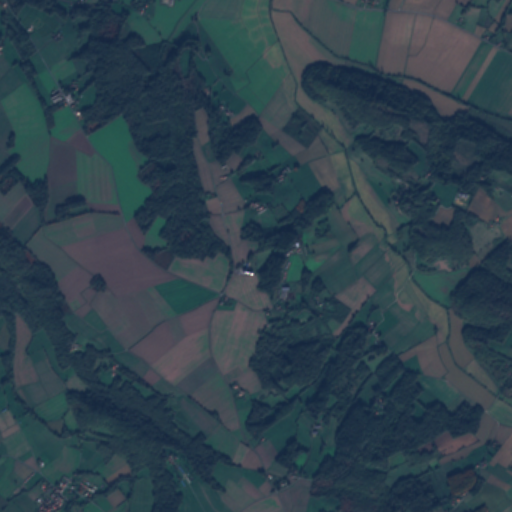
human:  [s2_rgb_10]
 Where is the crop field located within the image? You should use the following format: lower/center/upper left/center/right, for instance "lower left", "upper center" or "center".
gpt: The crop field is located in the left of the image.
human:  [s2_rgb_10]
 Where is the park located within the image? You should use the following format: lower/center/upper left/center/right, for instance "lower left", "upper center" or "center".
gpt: The park is located in the lower left of the image.
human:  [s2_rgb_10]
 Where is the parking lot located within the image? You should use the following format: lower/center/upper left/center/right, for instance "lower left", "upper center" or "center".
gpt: The parking lot is located in the lower left of the image.
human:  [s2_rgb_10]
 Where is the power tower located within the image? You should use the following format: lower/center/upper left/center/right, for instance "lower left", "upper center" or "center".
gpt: There is no power tower in the image.